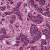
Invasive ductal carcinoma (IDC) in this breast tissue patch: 0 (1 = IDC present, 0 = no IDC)